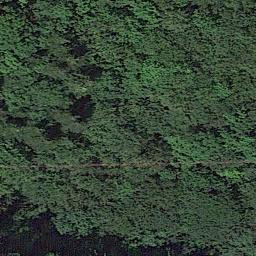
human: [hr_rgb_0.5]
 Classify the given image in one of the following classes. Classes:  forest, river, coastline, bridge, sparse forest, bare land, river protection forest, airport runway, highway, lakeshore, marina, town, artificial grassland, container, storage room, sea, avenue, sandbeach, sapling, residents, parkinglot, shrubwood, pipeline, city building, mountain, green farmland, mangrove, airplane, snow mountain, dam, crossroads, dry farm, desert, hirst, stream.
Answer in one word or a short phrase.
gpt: forest